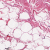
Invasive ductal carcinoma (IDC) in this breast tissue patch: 0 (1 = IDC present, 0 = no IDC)